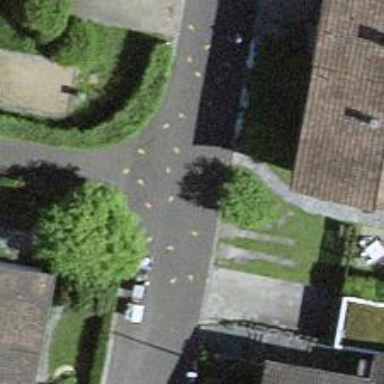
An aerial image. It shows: Service road with paved surface.